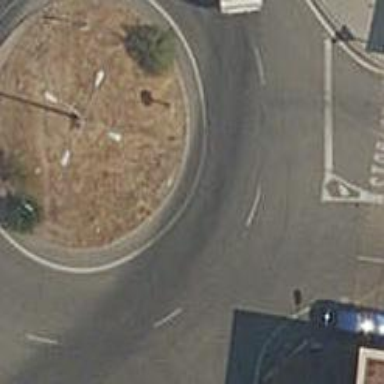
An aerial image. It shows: Tertiary road with asphalt surface leading to roundabout.